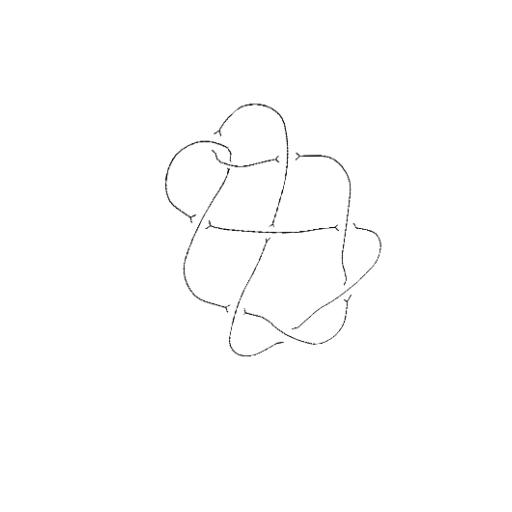
Crossing number: 9